Field crop: maize
Growth stage: 2
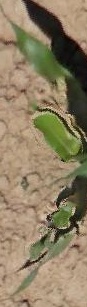
Species: maize